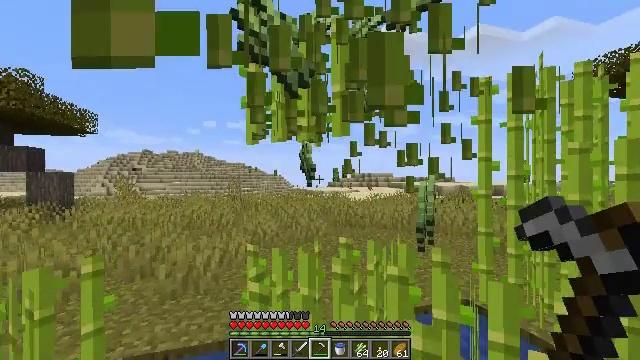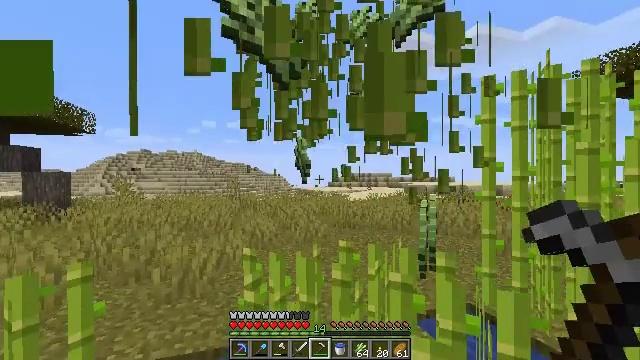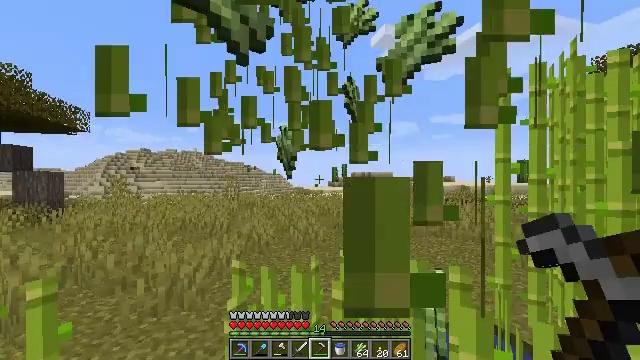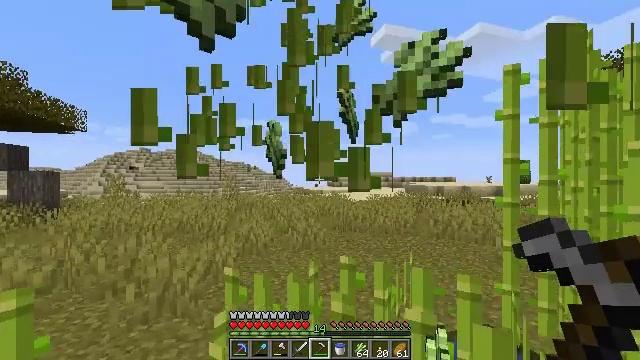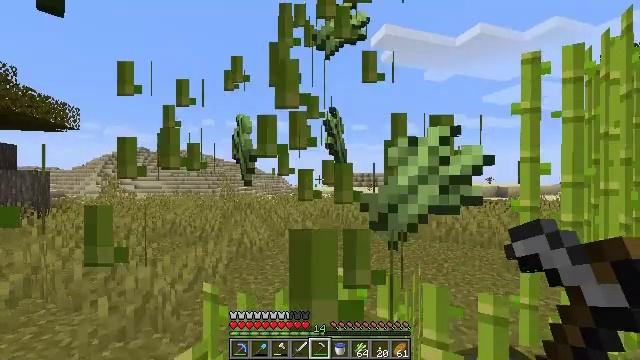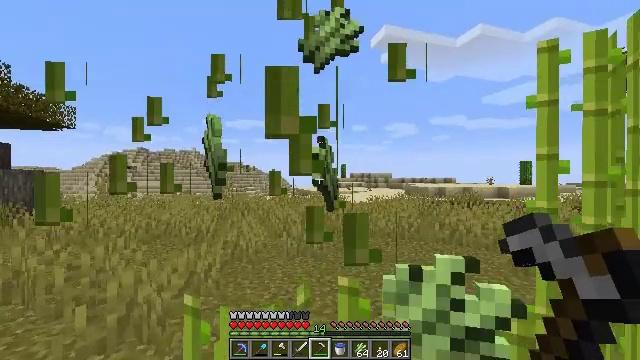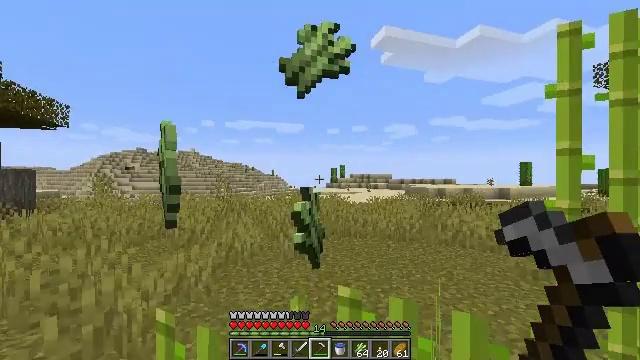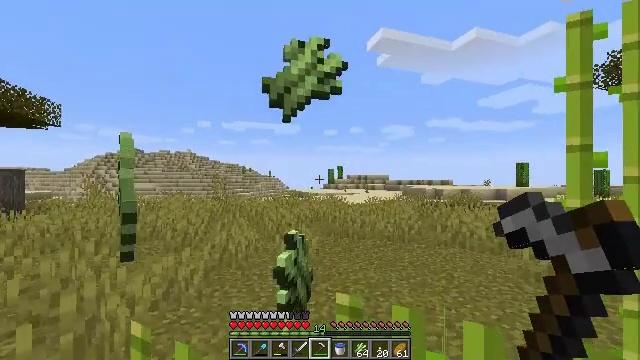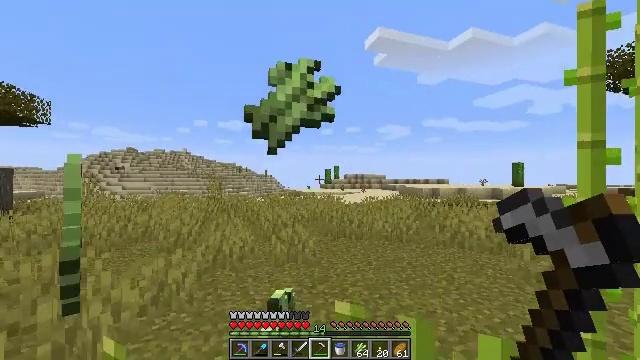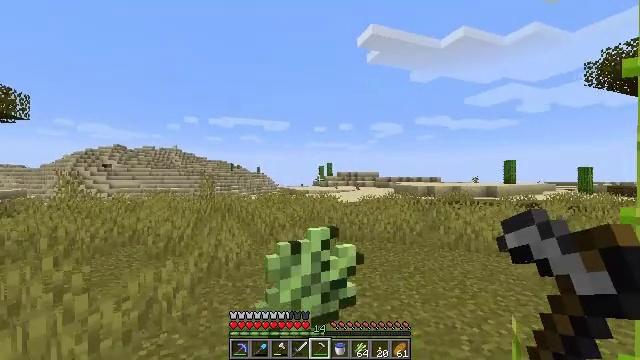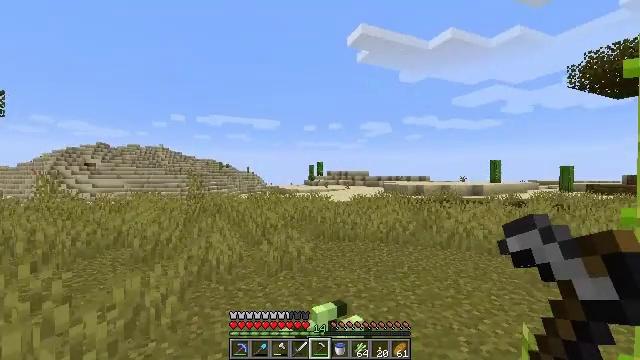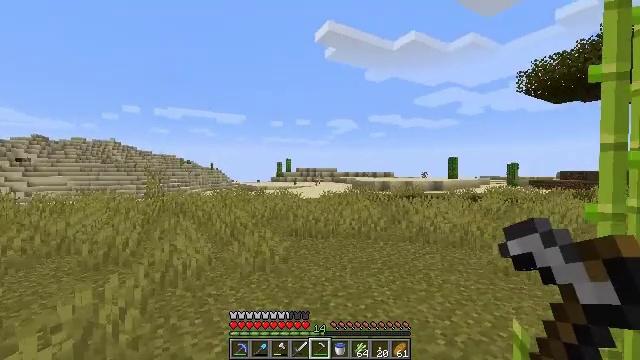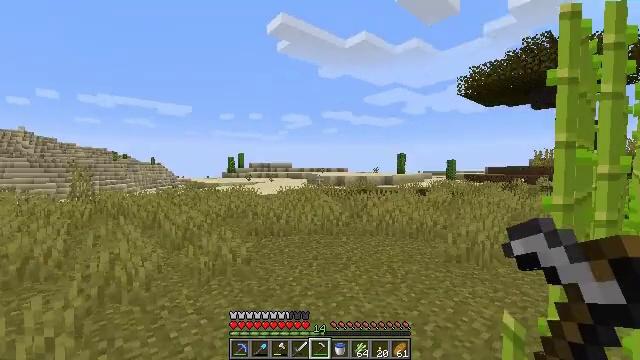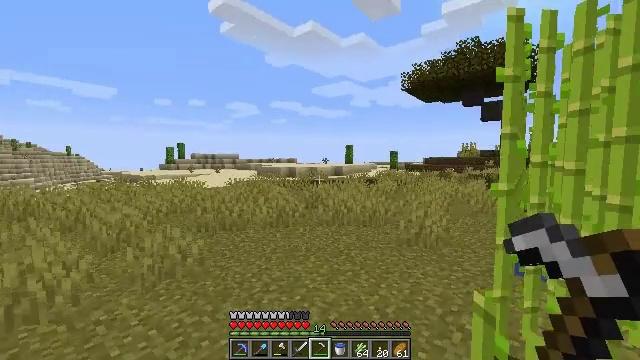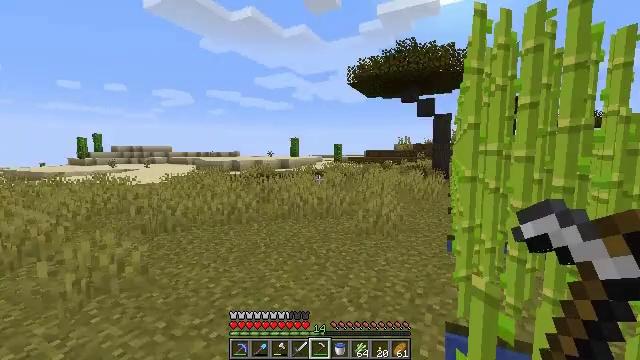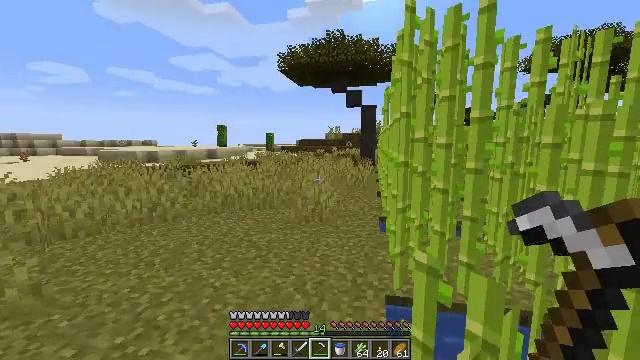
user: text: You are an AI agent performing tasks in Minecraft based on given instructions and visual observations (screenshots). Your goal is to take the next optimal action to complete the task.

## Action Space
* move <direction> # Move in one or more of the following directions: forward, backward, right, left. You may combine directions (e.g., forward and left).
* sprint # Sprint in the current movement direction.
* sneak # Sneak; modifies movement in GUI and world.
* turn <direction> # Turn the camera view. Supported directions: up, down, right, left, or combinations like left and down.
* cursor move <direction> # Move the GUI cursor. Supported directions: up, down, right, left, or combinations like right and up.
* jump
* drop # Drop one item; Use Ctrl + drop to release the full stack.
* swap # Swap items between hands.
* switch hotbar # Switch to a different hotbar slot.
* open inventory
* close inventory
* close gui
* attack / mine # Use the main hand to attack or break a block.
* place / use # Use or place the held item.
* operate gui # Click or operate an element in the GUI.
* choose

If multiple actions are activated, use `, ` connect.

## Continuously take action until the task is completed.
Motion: motion action
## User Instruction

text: Gather sugar cane for crafting.
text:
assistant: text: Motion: move forward, attack / mine
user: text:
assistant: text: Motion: move forward, attack / mine
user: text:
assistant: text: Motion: move forward, attack / mine
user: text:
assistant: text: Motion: move forward, attack / mine
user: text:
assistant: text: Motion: move forward, attack / mine
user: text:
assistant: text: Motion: move forward, attack / mine
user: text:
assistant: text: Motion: move forward
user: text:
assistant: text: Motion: move forward and move left
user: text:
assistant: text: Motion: move forward and move left, turn right
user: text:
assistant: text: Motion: move forward and move left, turn right
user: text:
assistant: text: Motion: move forward and move left, turn right
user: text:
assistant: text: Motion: move forward and move left, turn right and down
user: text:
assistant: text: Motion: move forward and move left, turn right and down
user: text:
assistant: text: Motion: move forward and move left, turn right and down
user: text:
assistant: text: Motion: move forward and move left, turn right and down
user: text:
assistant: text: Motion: move forward and move left, turn right and down
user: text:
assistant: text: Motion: move left, turn right and down
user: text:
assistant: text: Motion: move left, turn right and down
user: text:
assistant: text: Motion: move left, turn right
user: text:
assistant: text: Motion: move back and move left, turn right and up
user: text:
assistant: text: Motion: move back and move left
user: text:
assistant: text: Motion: move back and move left
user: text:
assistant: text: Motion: move back and move left
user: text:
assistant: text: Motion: move back and move left
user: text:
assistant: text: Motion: move back and move left, turn right
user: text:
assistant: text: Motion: move left, turn right
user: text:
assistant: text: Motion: move left, turn right and up
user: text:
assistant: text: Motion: move left, turn right and up
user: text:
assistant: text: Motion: move forward and move left, turn right and up
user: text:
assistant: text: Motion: move forward and move left, turn right and up